Field crop: tomato
Growth stage: 1
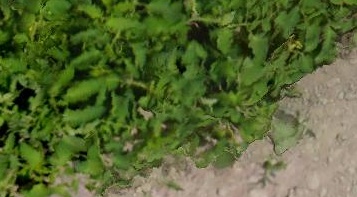
Species: tomato